Question: I have a custom 'listView' and the list item that i am using is a linear layout with couple of images and text. Now i want to make this list item a bit elevated just like the pic below

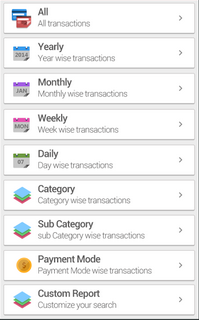
Answer: For the background of each list item, you can use an xml drawable to achieve this effect:
'mydrawable.xml'
'''
<?xml version="1.0" encoding="utf-8"?>
<layer-list xmlns:android="http://schemas.android.com/apk/res/android">
<item>
<shape android:shape="rectangle">
<solid android:color="@color/border_shadow"/>
<corners android:radius="3dp" />
</shape>
</item>
<item
android:left="1dp"
android:right="1dp"
android:top="1dp"
android:bottom="3dp">
<shape android:shape="rectangle">
<solid android:color="@color/white"/>
<corners android:radius="3dp" />
</shape>
</item>
</layer-list>
'''
To adjust the shadow sizes, tweak the 'left', 'right', etc. in the second 'item'. Use it in your 'LinearLayout' for each item as 'android:background="@drawable/mydrawable"'.